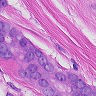
Metastatic tissue present: yes